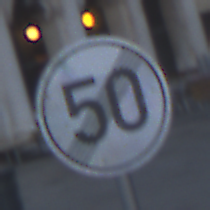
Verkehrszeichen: EndeGeschwindigkeit50
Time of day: Dawn
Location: Outdoor (Urban)
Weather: Clear
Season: NotSpecified
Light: Natural